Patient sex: F
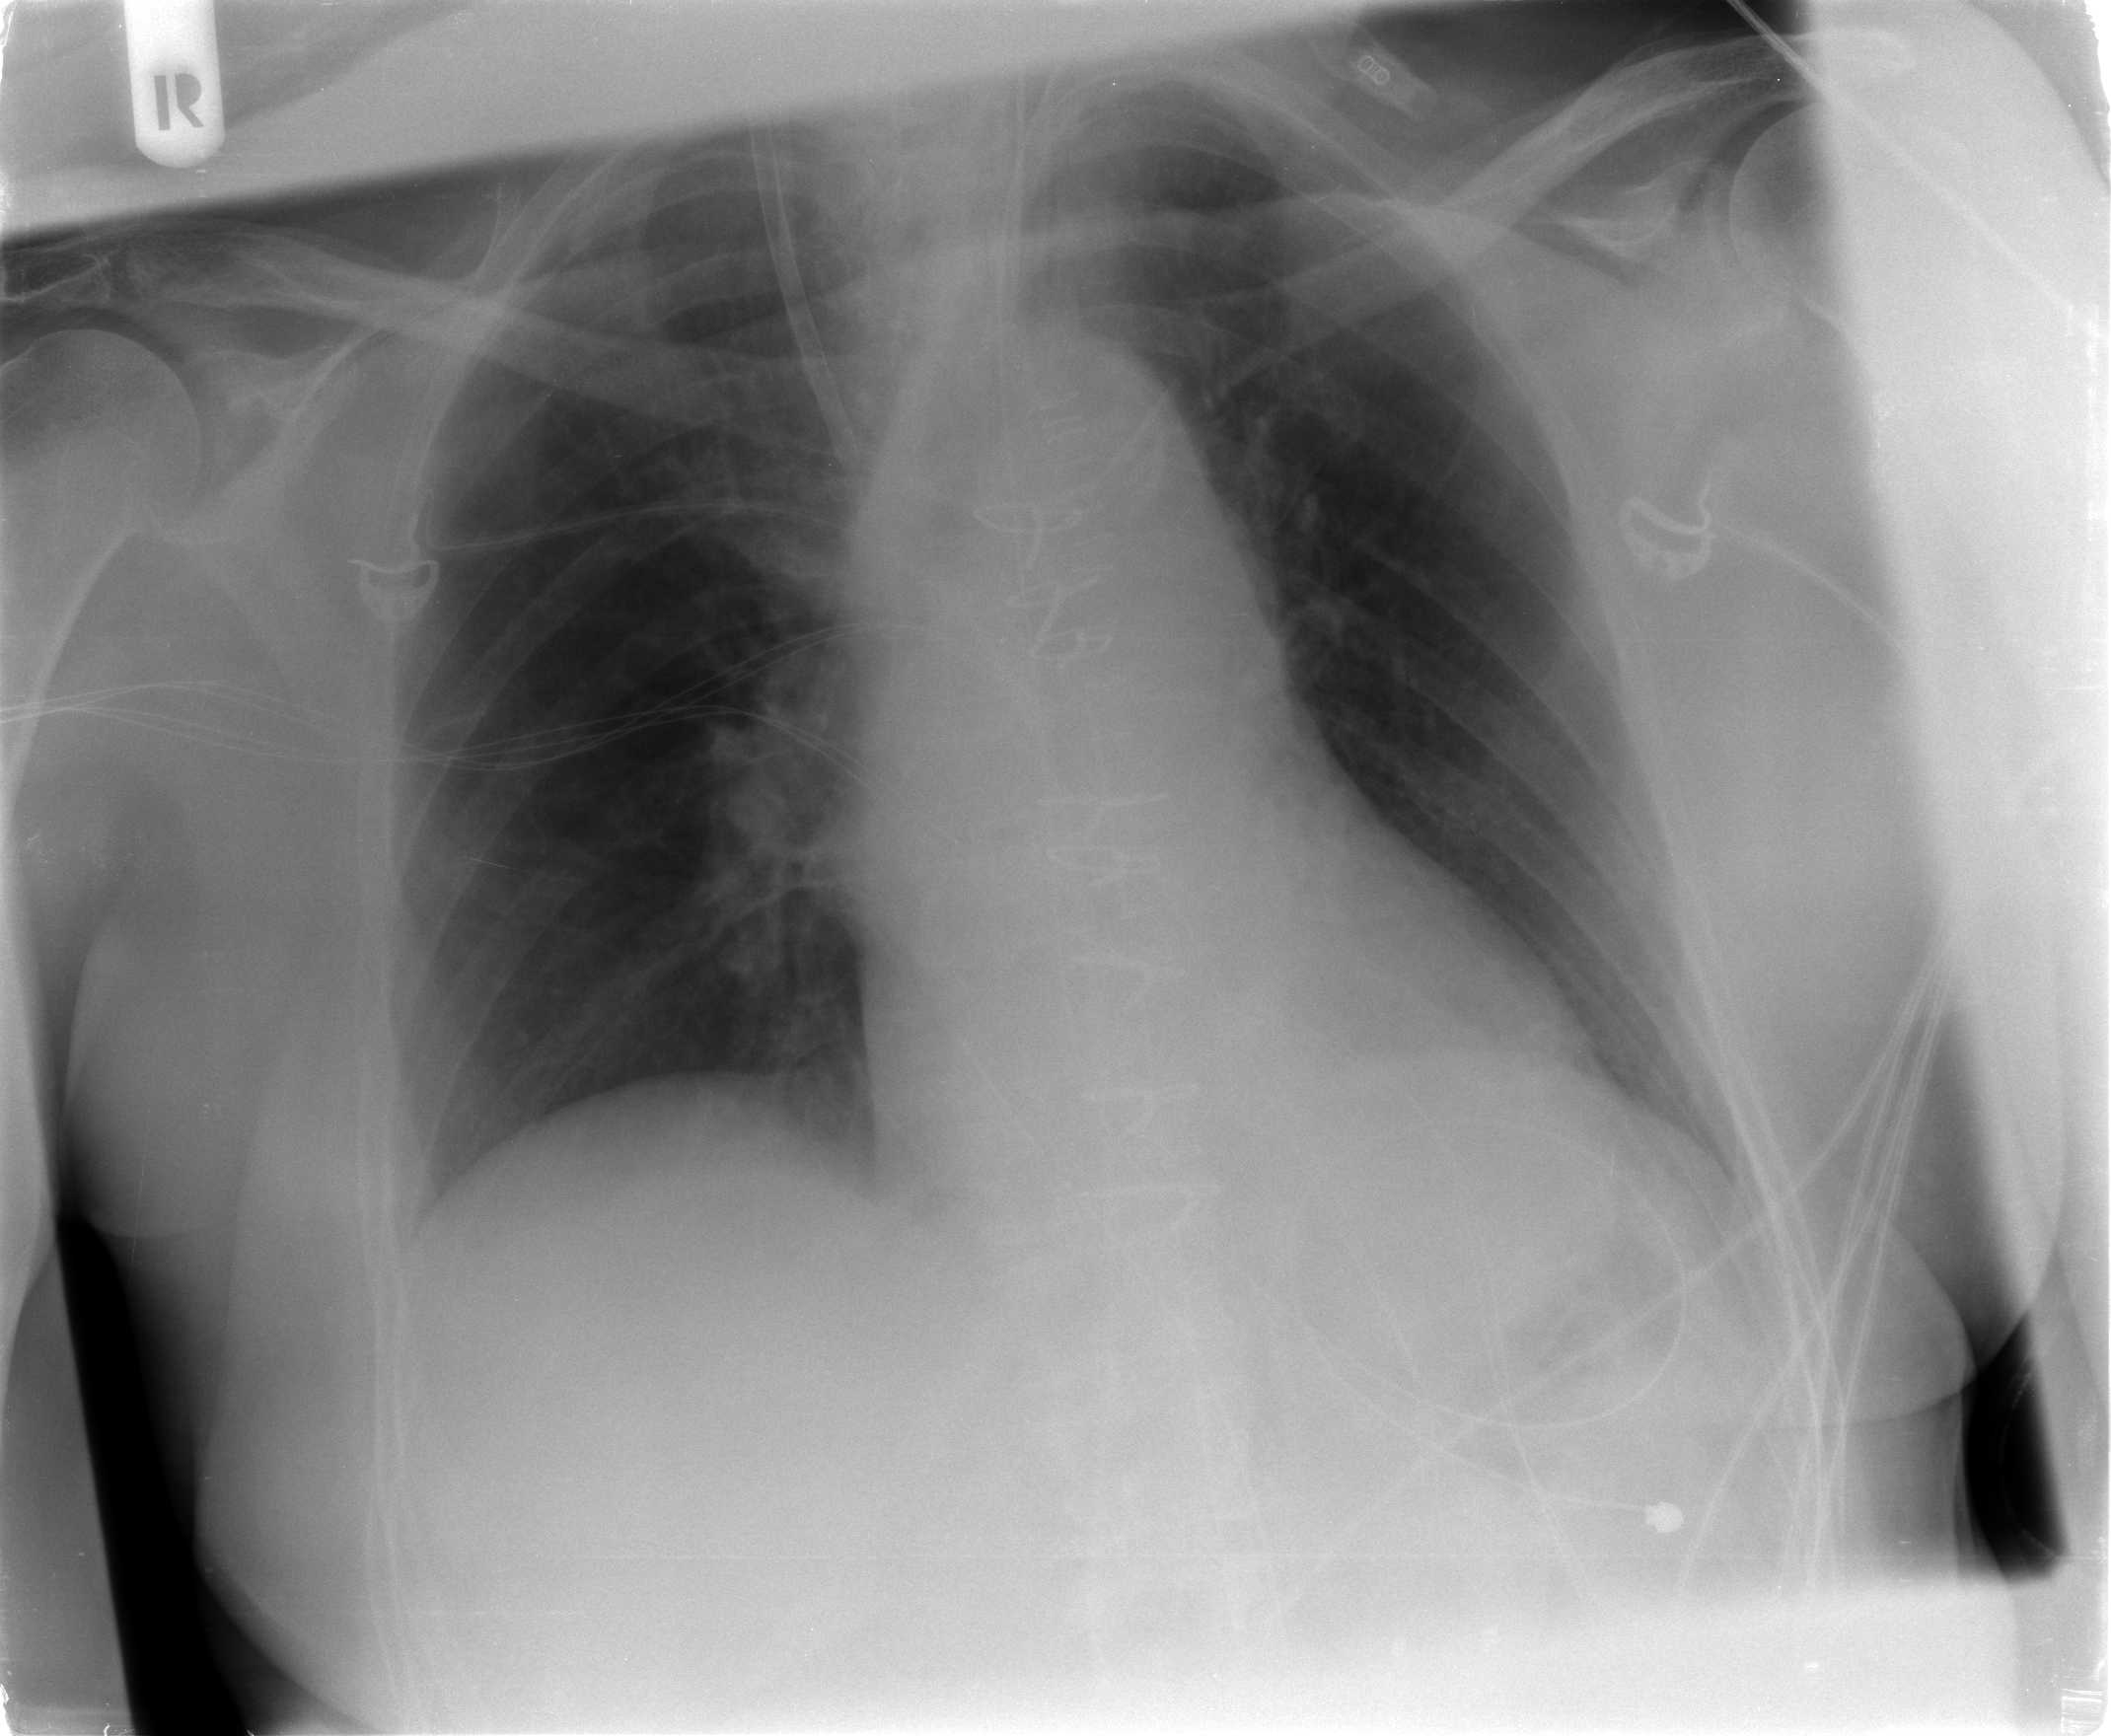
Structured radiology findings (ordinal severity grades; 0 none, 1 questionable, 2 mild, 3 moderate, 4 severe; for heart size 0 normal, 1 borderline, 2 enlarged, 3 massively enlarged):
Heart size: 0
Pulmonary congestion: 0
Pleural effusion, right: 0
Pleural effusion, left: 0
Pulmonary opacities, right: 0
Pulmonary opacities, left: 0
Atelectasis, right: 2
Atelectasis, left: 0